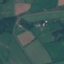
Land use / land cover class: Pasture